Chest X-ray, AP view. Patient: 62 years old, sex F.
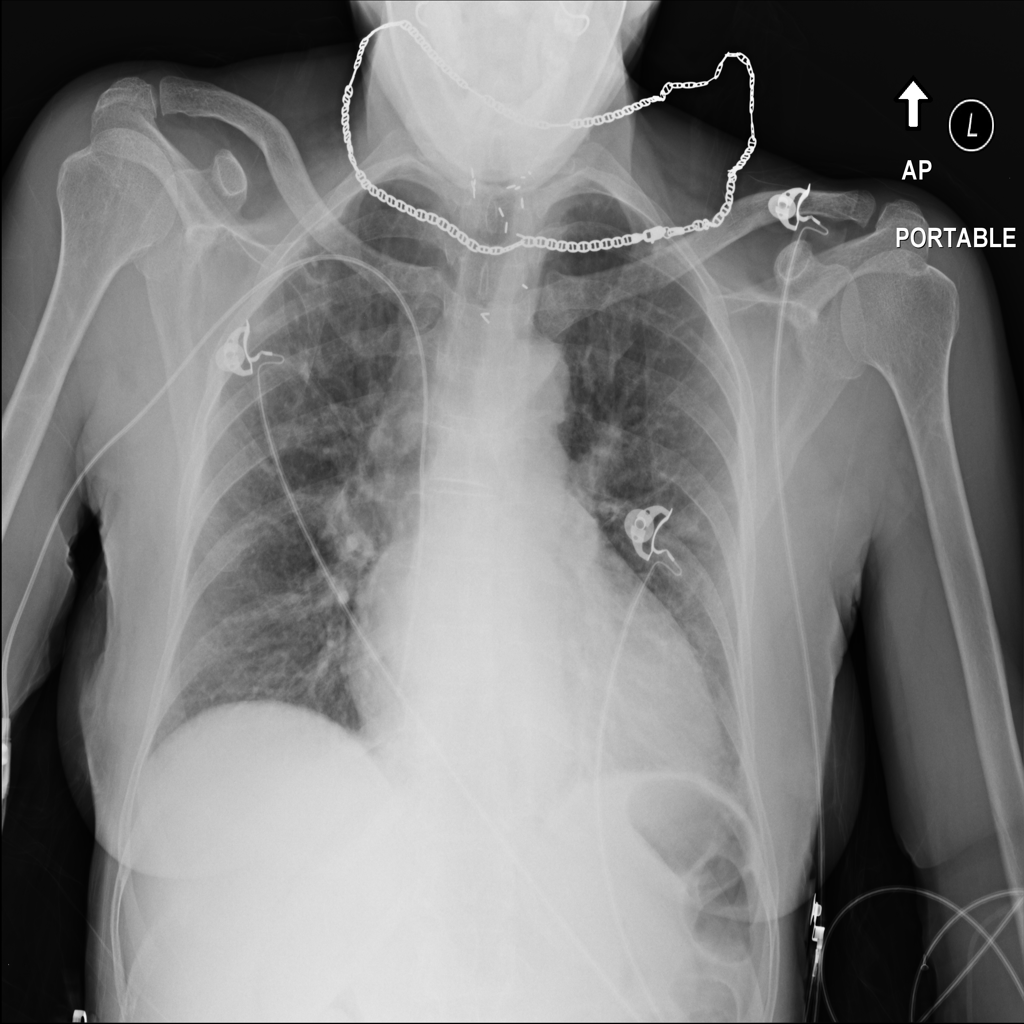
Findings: No Finding